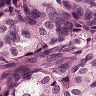
Metastatic tissue present: yes